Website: macys
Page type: payment
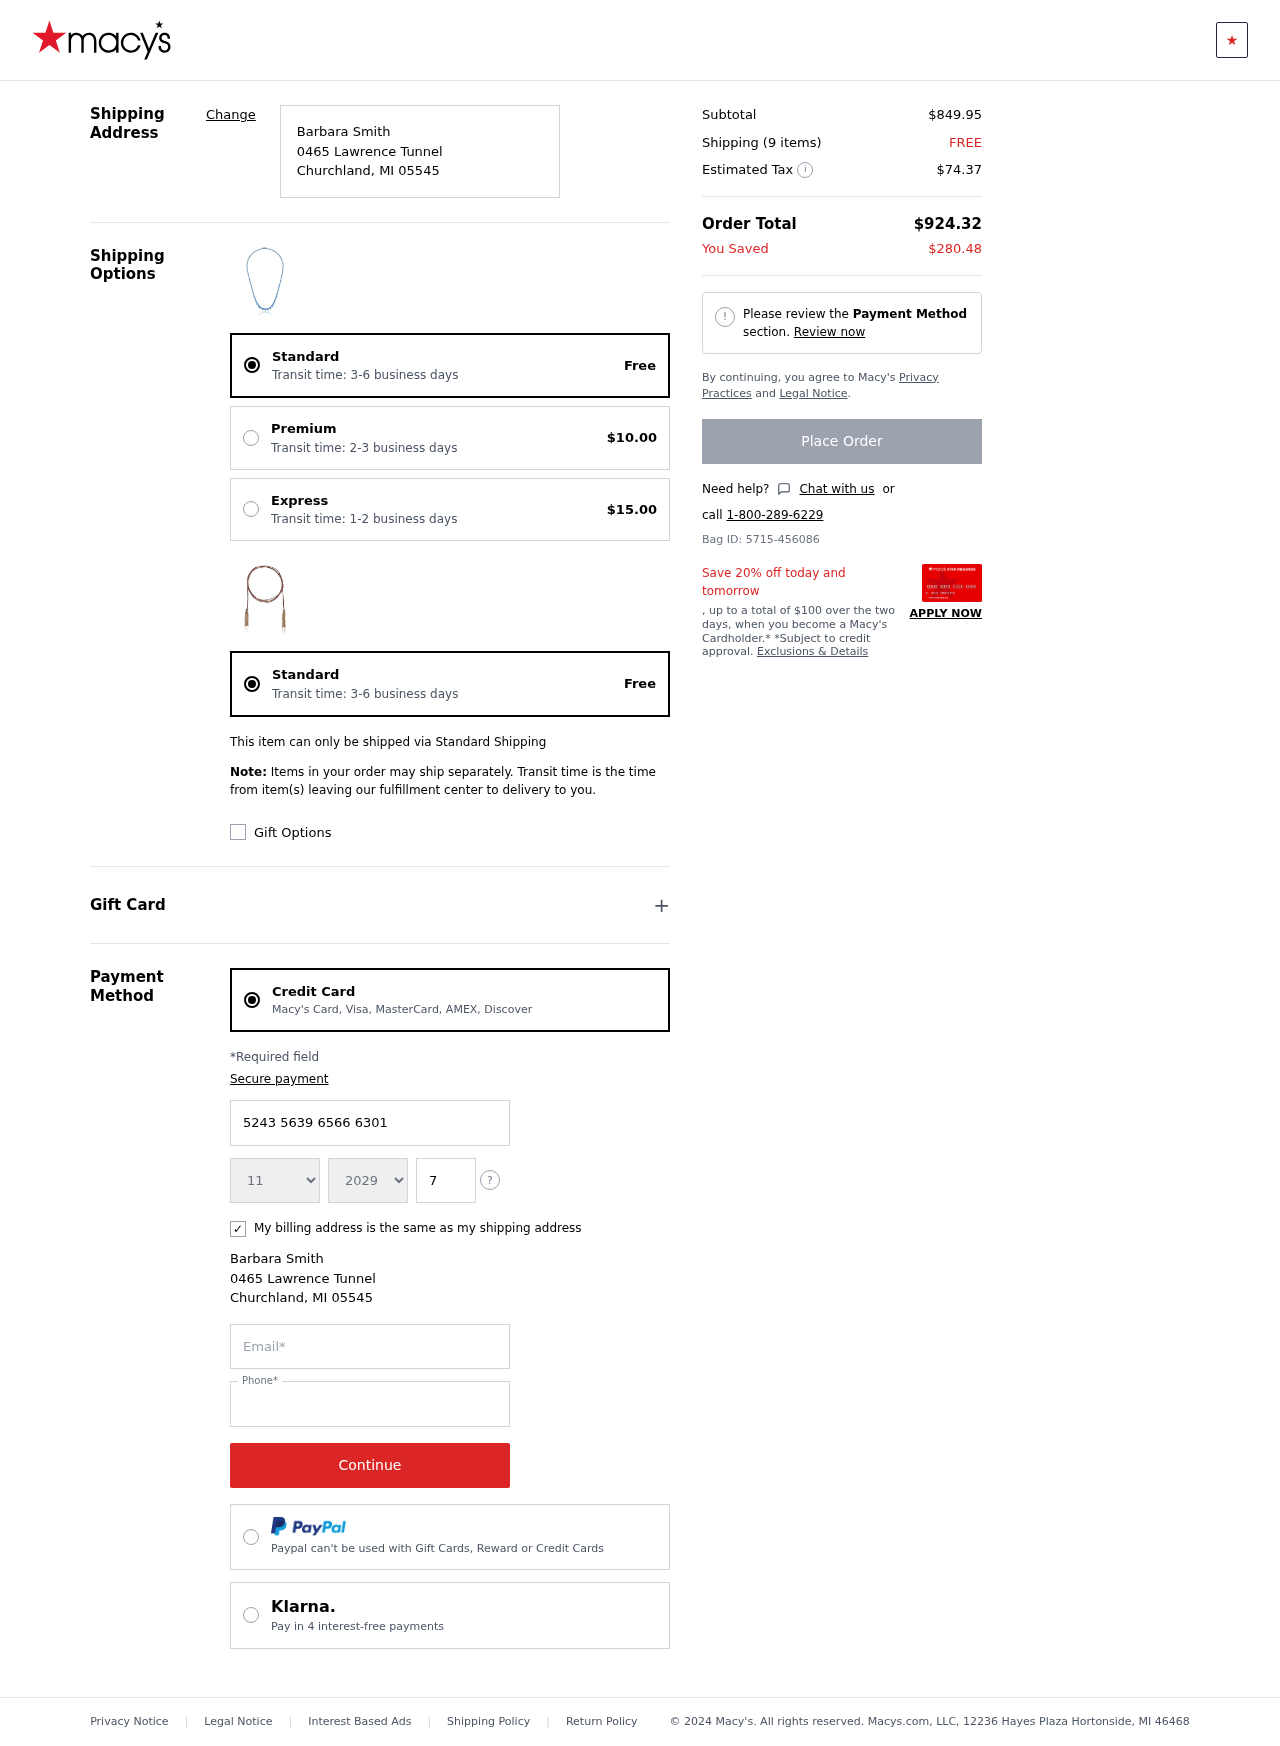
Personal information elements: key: PII_CARD_CVV
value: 739
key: PII_CARD_EXPIRY_MONTH
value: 11
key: PII_CARD_EXPIRY_YEAR
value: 29
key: PII_CARD_NUMBER
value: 5243 5639 6566 6301
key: PII_CITY
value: Churchland
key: PII_EMAIL
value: barbarasmith@hotmail.com
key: PII_FULLNAME
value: Barbara Smith
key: PII_PHONE
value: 6114093086
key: PII_POSTCODE
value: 05545
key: PII_STATE_ABBR
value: MI
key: PII_STREET
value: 0465 Lawrence Tunnel
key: PII_FULLNAME2
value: Barbara Smith
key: PII_STREET2
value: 0465 Lawrence Tunnel
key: PII_CITY2
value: Churchland
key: PII_STATE_ABBR2
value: MI
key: PII_POSTCODE2
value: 05545
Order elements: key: ORDER_DELIVERY_DATE
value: Transit time: 3-6 business days
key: ORDER_SHIPPING_STANDARD
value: Free
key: ORDER_SHIPPING_PREMIUM
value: $10.00
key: ORDER_SHIPPING_EXPRESS
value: $15.00
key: ORDER_DELIVERY_DATE2
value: Transit time: 3-6 business days
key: ORDER_SHIPPING_STANDARD2
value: Free
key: ORDER_SUBTOTAL
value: $849.95
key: ORDER_NUM_ITEMS
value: Shipping (9 items)
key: ORDER_SHIPPING_COST
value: FREE
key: ORDER_TAX
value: $74.37
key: ORDER_TOTAL
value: $924.32
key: ORDER_SAVINGS
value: $280.48
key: ORDER_ID
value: Bag ID: 5715-456086